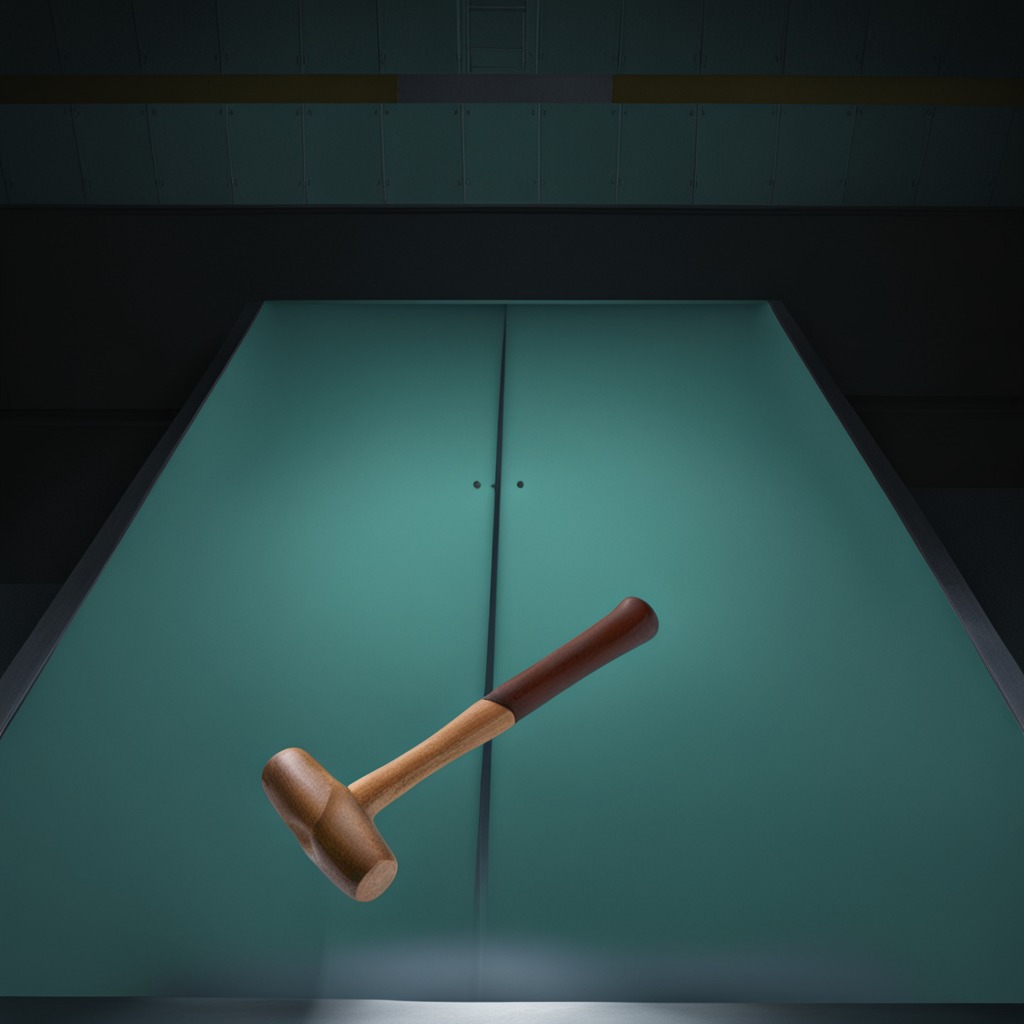
A hammer is lying on a clean empty table in a railway signal maintenance room lit by harsh overhead fluorescents photorealistic surface textures crisp shadows high dynamic range